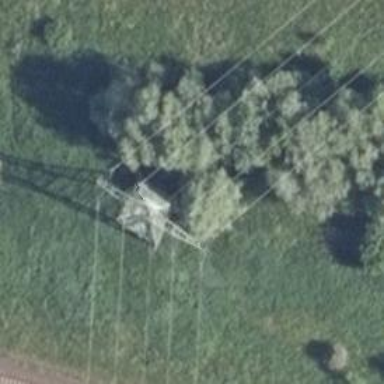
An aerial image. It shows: Power line is depicted.